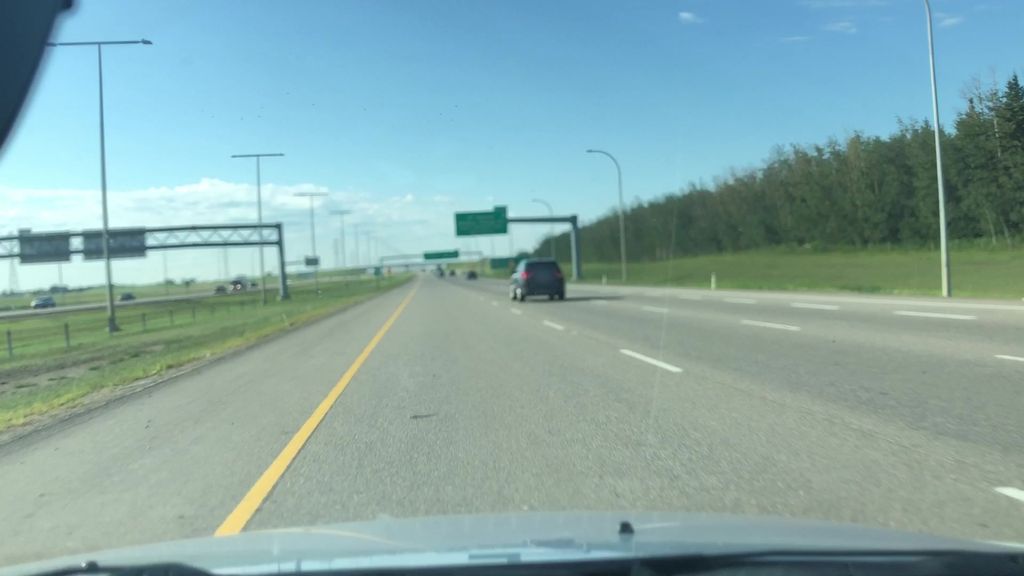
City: edmonton